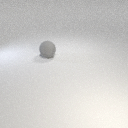
large gray rubber sphere